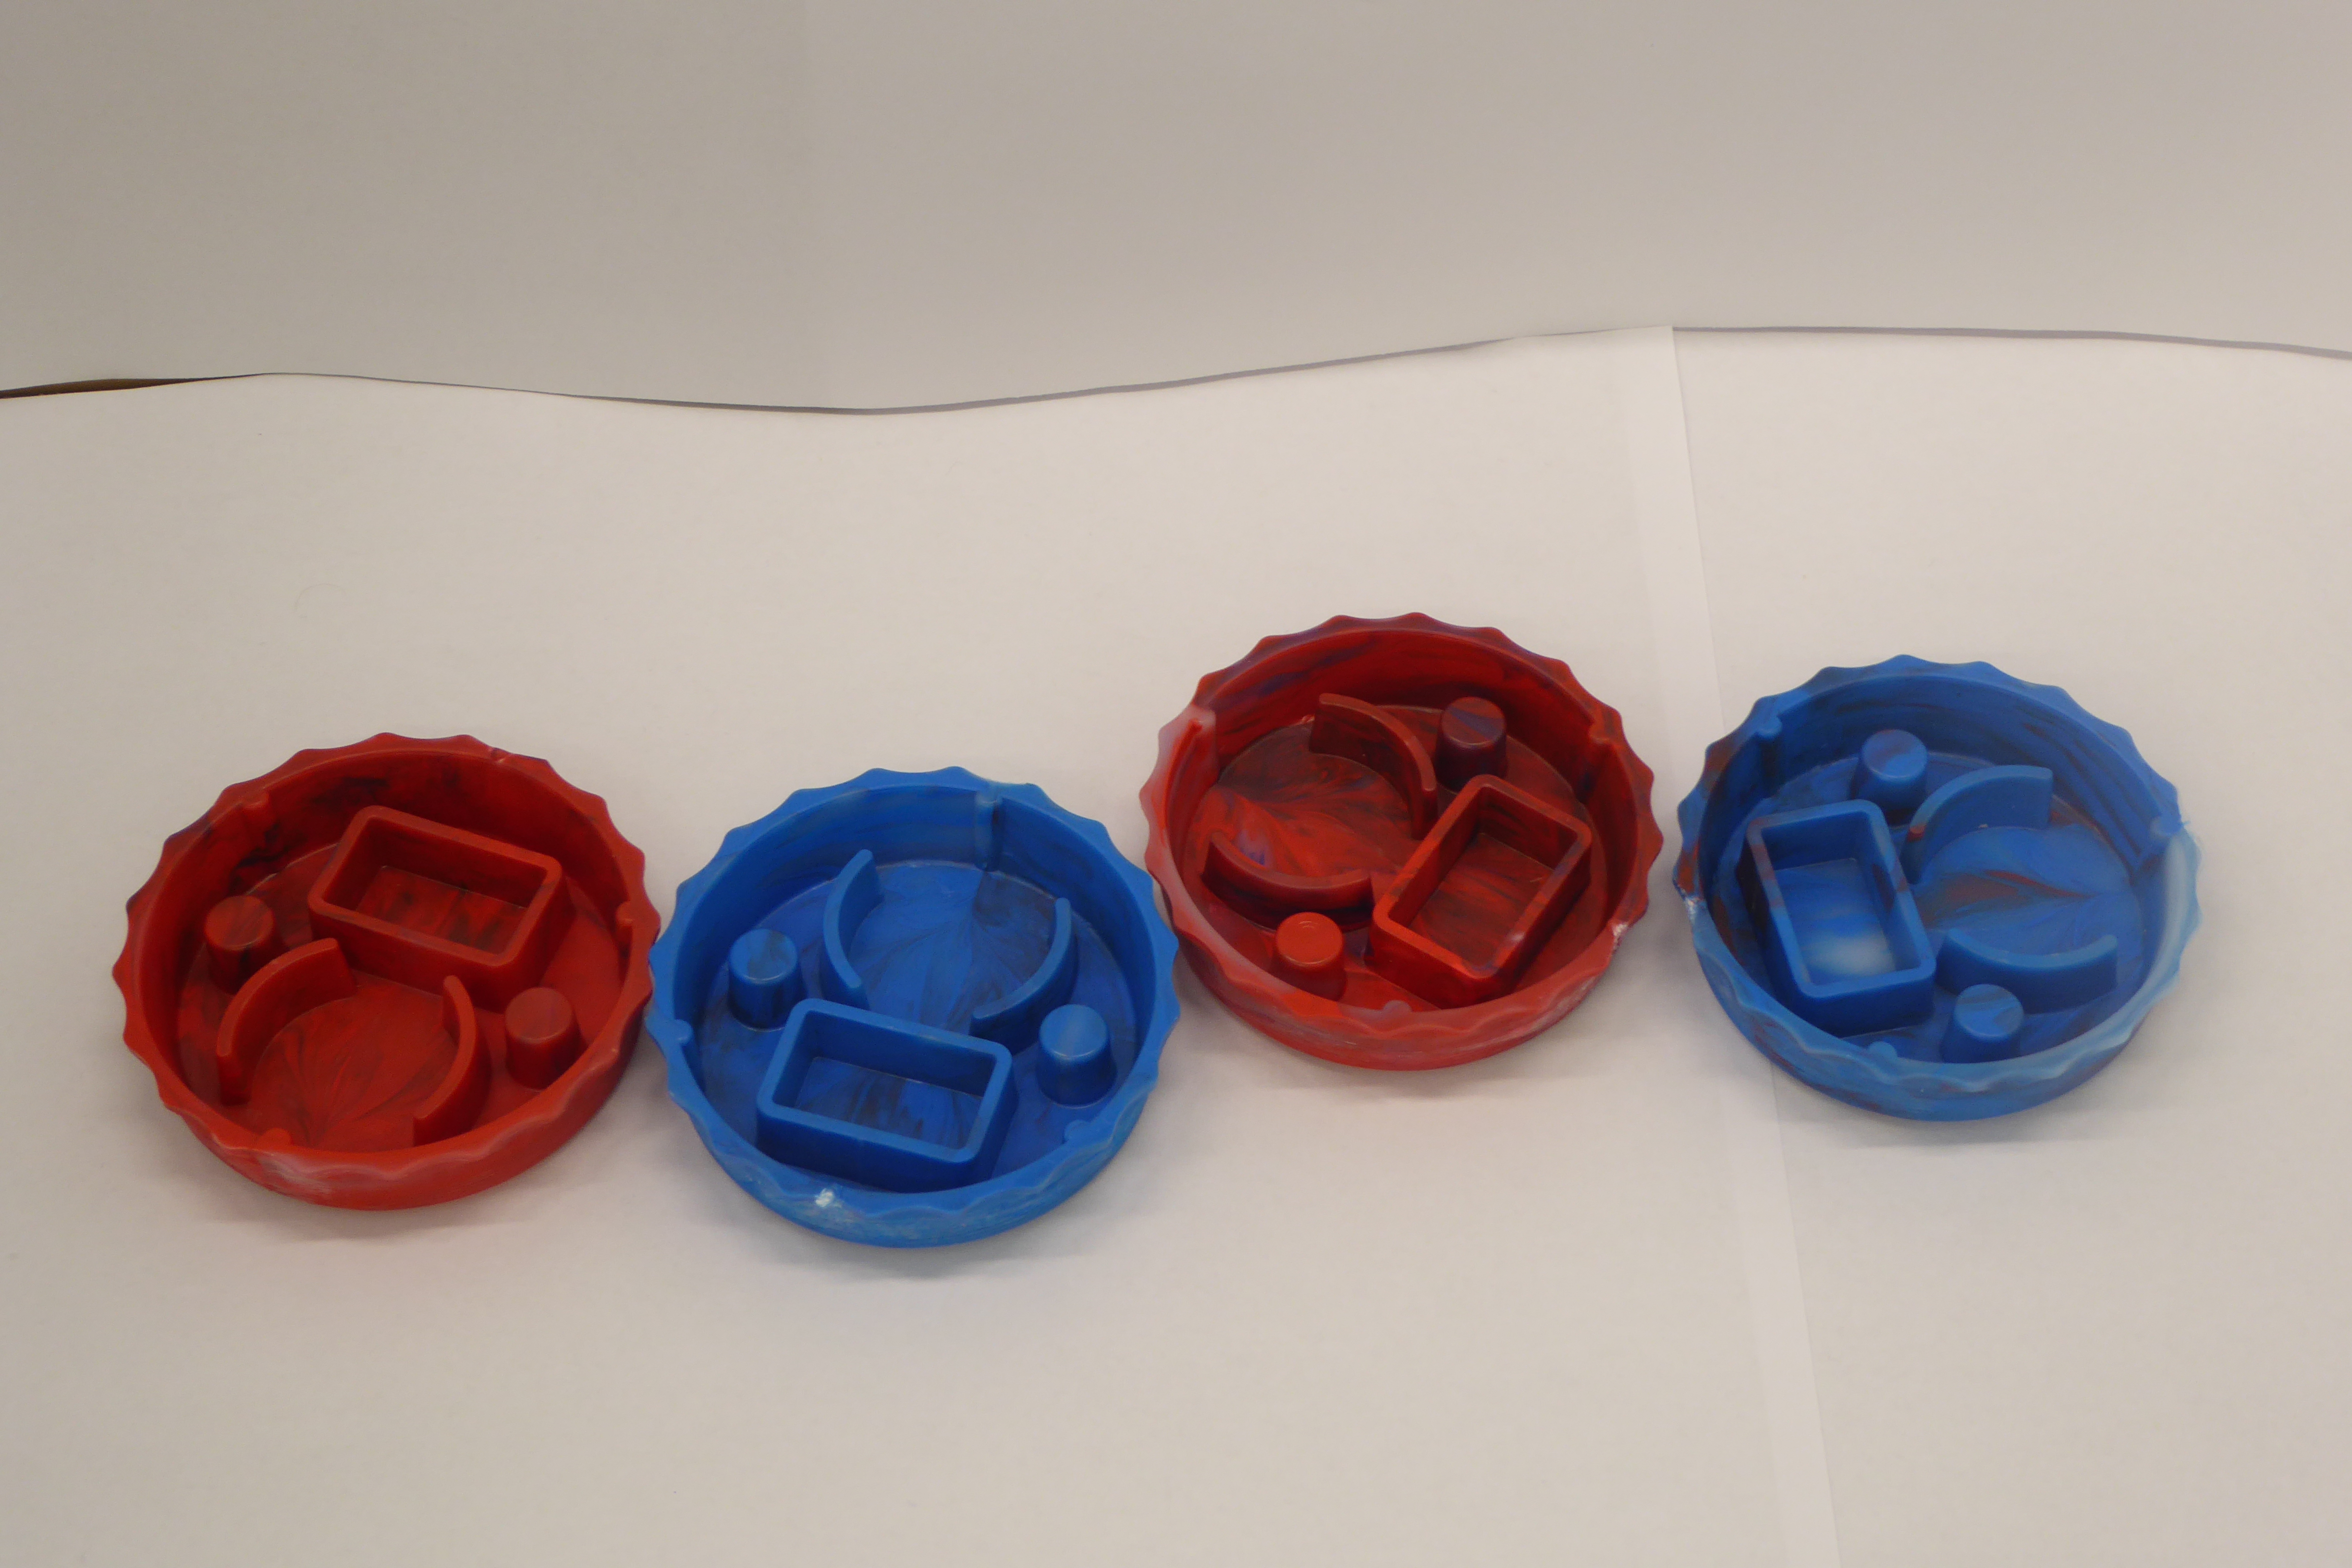
Label: Bottle Opener - Cover